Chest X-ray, AP view. Patient: 57 years old, sex F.
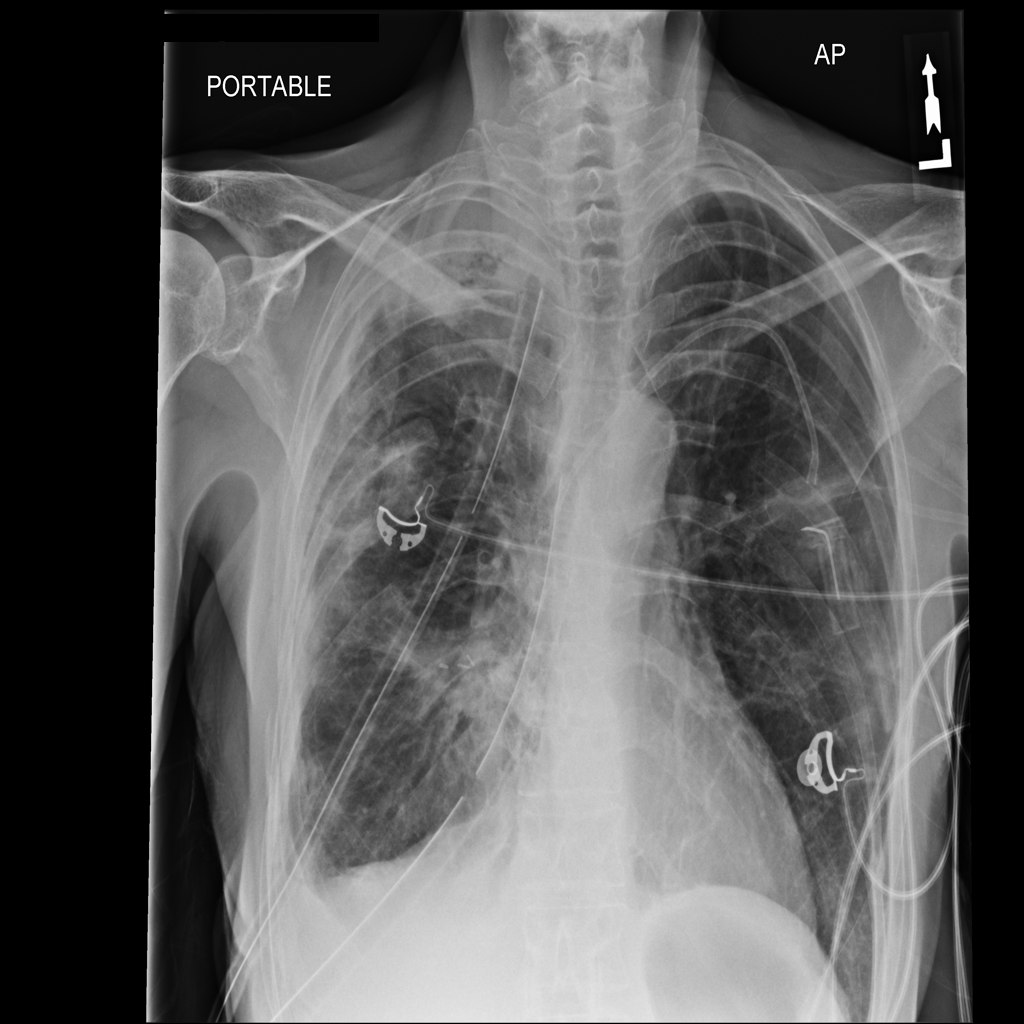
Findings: No Finding